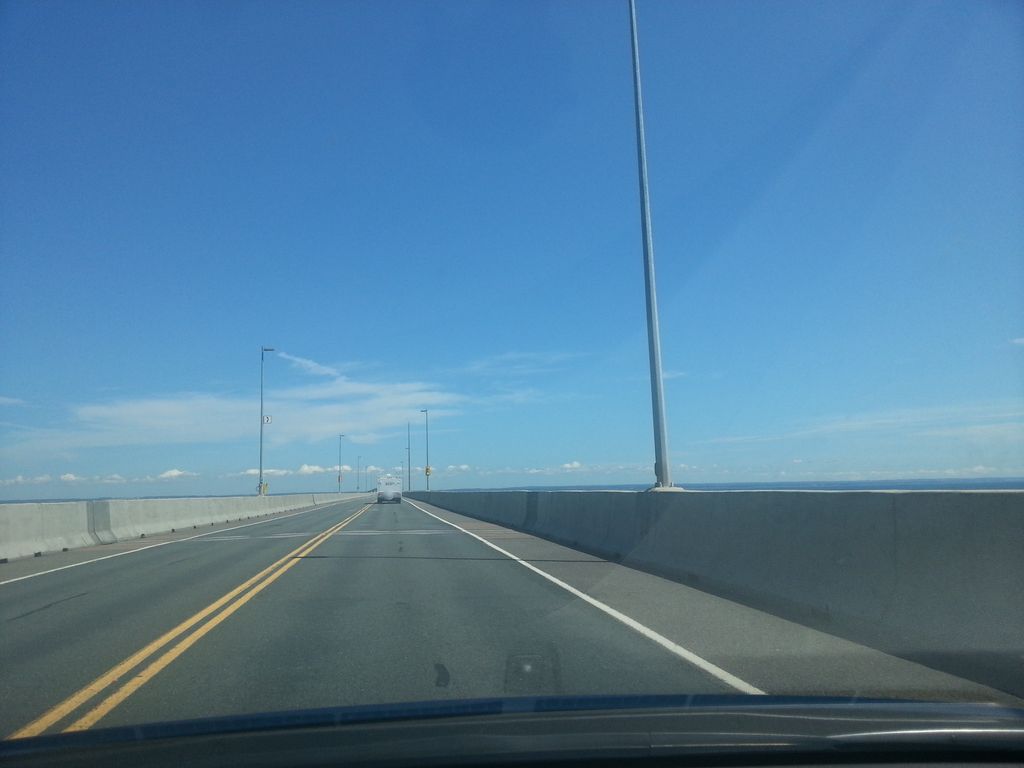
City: charlottetown